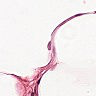
Metastatic tissue present: no